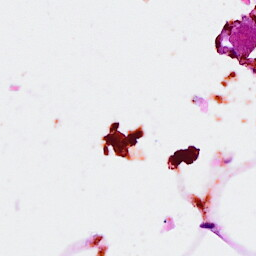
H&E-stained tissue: Breast